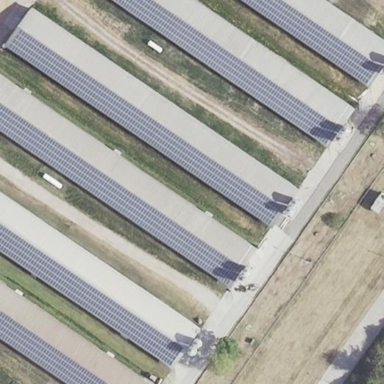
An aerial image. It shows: Building equipped with solar photovoltaic panel for generating electricity. The small installation is solar power generator.